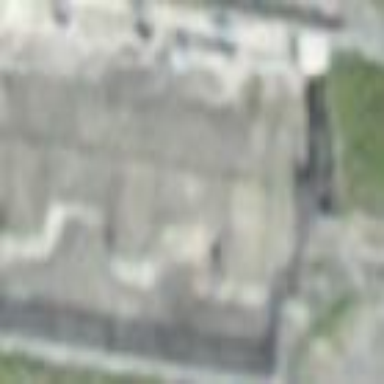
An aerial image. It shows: Industrial building.